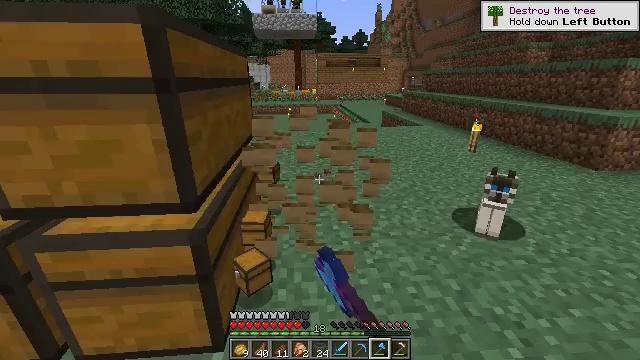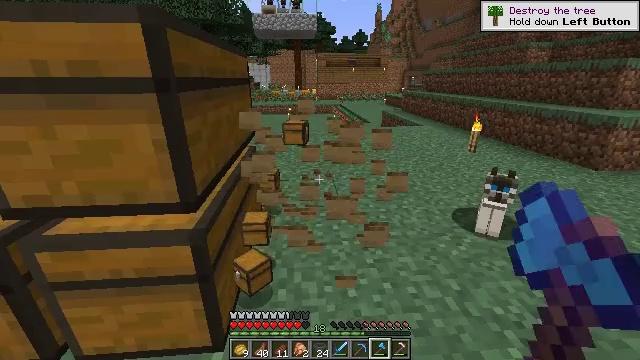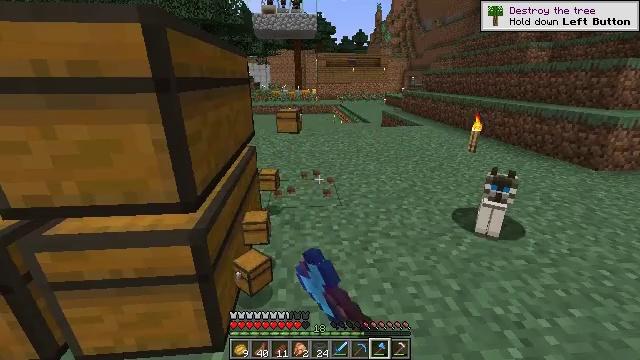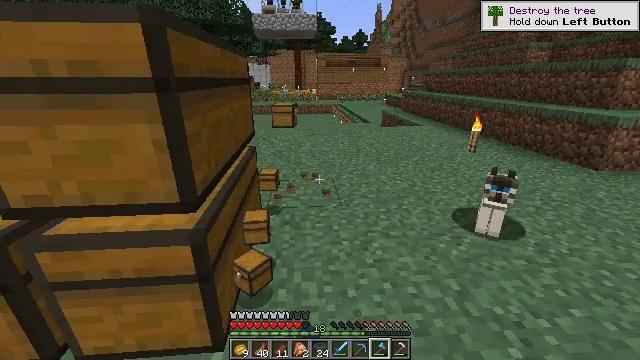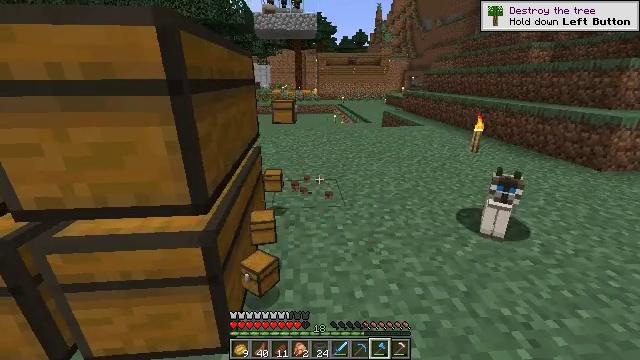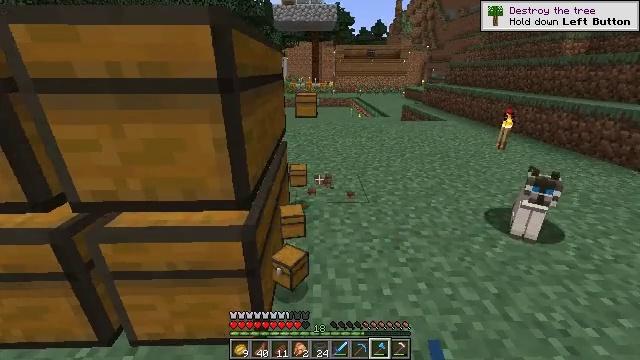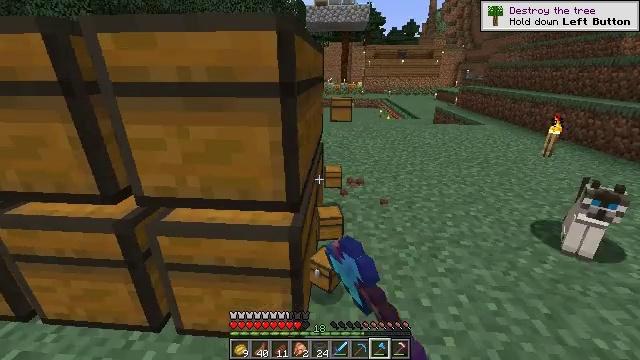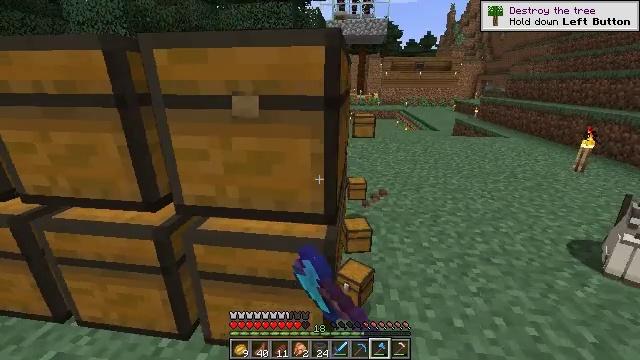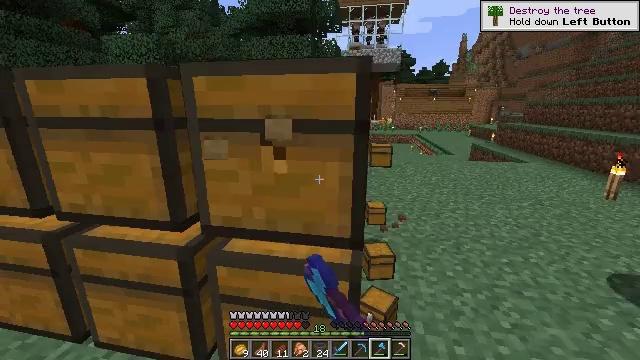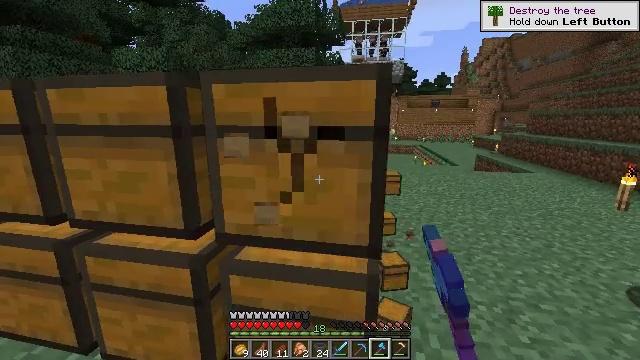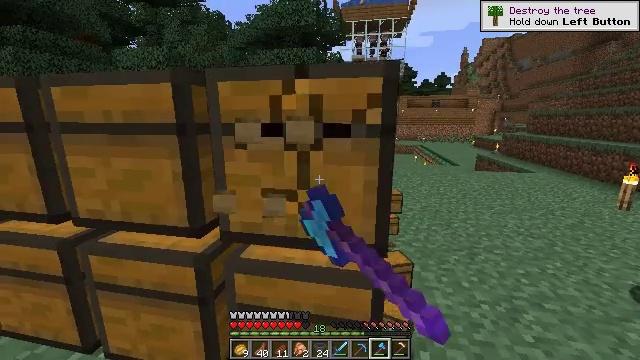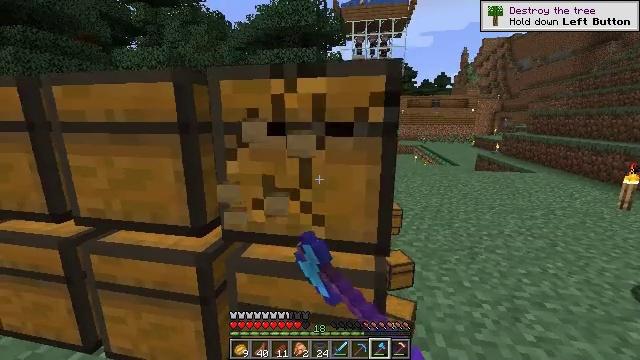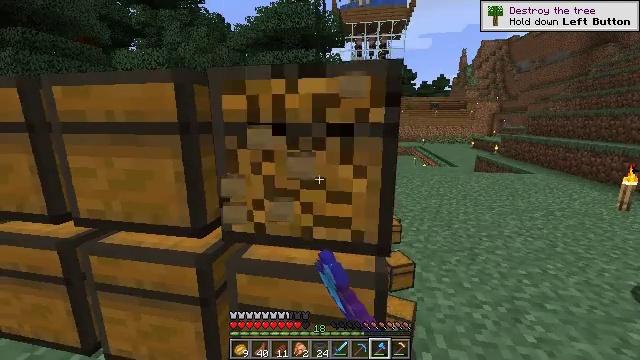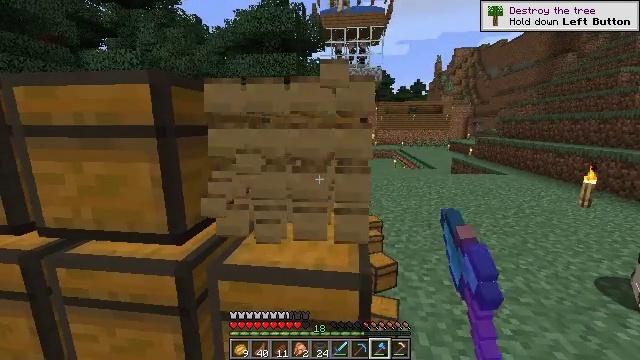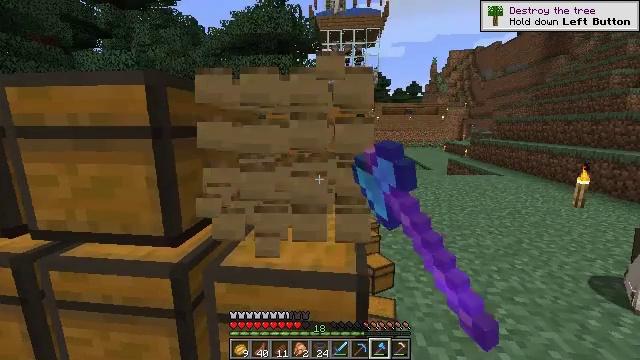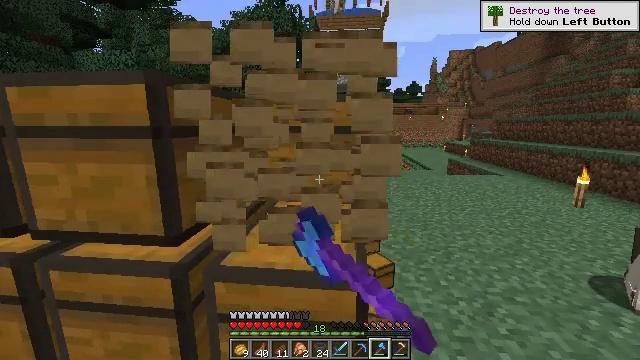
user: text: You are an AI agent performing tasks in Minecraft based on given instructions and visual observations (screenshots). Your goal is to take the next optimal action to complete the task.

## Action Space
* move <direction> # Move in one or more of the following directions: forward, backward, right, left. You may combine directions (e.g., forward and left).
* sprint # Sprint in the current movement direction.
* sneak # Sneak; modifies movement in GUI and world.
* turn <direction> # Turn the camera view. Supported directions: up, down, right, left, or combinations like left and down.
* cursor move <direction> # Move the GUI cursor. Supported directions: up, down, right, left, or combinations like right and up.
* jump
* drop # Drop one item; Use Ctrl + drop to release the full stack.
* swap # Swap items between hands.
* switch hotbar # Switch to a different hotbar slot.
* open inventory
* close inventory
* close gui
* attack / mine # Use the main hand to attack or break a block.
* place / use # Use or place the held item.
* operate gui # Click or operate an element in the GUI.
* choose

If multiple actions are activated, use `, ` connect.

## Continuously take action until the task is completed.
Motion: motion action
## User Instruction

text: mine block trapped chest
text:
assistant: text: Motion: attack / mine
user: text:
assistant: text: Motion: attack / mine
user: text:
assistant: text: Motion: attack / mine
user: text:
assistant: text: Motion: move left, attack / mine
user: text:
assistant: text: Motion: move left, turn left and down, attack / mine
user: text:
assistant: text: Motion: move left, turn left, attack / mine
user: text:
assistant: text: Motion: turn left and up, attack / mine
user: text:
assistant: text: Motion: turn left and up, attack / mine
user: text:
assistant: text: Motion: turn up, attack / mine
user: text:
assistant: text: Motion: attack / mine
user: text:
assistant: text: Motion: attack / mine
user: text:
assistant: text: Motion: attack / mine
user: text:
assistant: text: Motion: turn right, attack / mine
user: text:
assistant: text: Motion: attack / mine
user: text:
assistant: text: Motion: attack / mine
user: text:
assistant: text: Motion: attack / mine
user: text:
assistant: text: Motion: attack / mine
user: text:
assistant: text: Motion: attack / mine
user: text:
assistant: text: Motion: attack / mine
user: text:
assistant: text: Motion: attack / mine
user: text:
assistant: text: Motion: attack / mine
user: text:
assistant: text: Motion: attack / mine
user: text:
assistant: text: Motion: attack / mine
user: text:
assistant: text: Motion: turn up, attack / mine
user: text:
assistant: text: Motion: attack / mine
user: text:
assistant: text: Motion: attack / mine
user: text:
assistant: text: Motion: attack / mine
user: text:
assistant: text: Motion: attack / mine
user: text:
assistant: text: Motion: attack / mine
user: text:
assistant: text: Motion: attack / mine